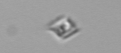
Label: Bacillariophyceae_morphotype1